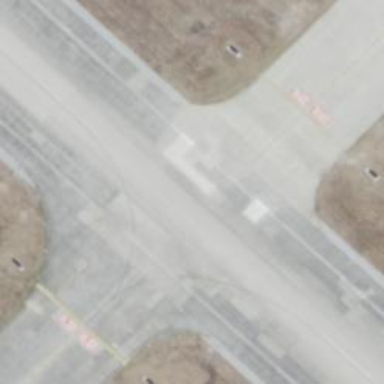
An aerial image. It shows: Image of taxiway at airport.